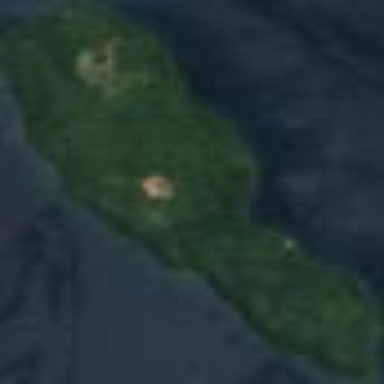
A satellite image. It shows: Islet.